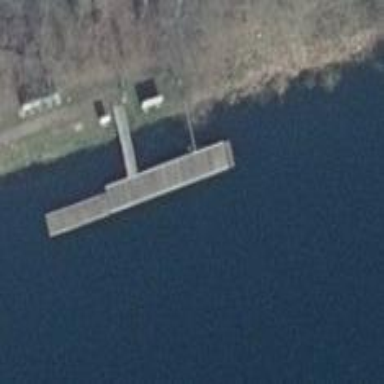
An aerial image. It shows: Man-made pier.